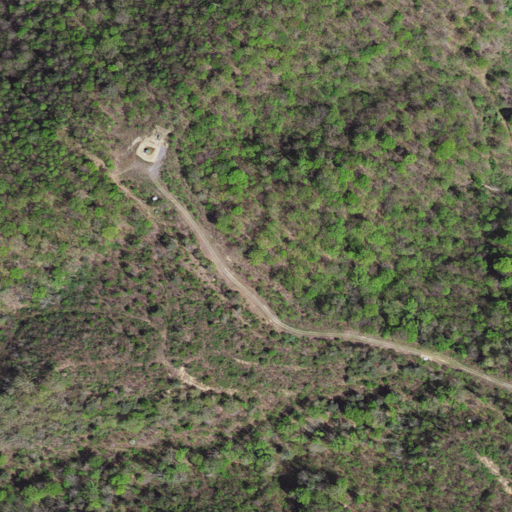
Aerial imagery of ridge(s) in Virginia named Porter Ridge containing deciduous forest and pasture